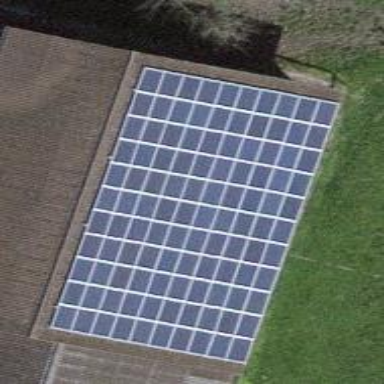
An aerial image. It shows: Solar power generator.